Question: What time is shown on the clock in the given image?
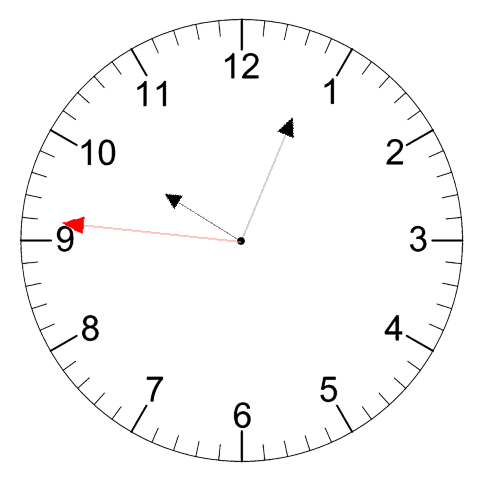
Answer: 10:03:46